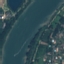
Land use / land cover: River